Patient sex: F
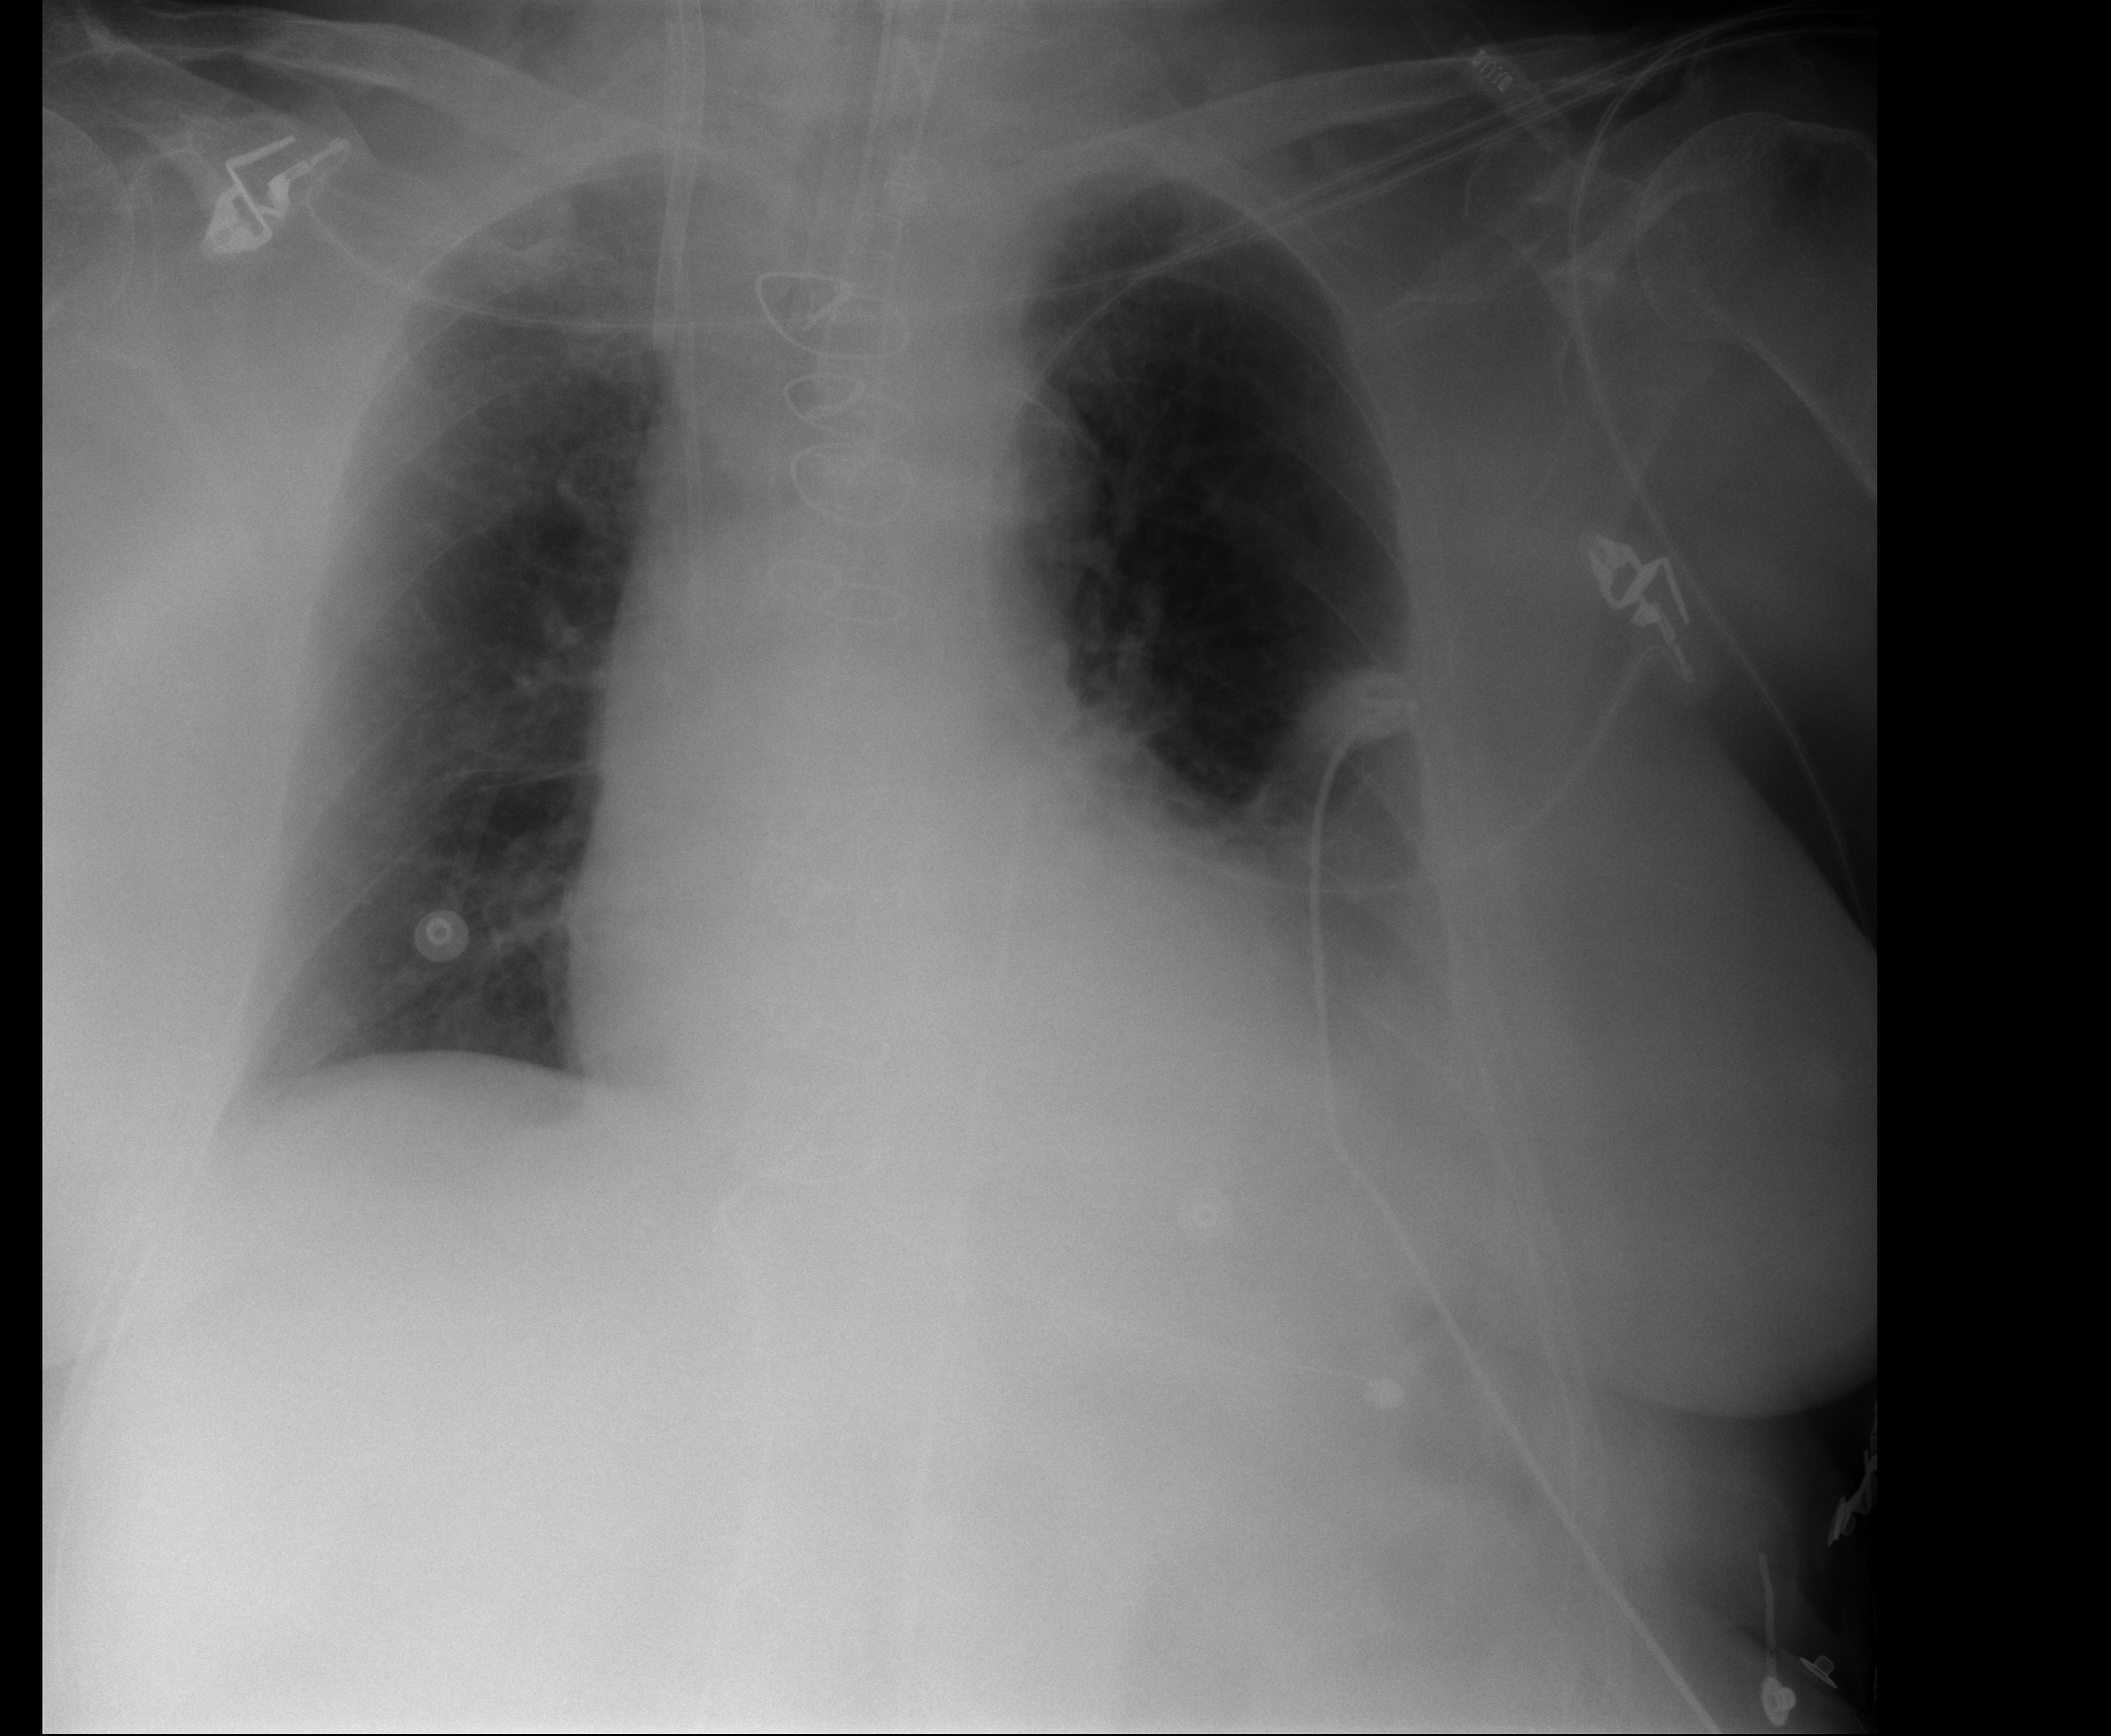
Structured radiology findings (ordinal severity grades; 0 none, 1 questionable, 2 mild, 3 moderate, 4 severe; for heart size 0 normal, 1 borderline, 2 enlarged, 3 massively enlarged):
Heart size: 2
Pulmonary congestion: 1
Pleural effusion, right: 0
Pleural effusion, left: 0
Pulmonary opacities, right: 0
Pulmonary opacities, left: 0
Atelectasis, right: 0
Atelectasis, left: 2